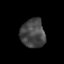
Tissue: prostate
Cell type: T cells
Senescence score: 0.2787
Nuclear area (px): 690
Mean DAPI intensity: 69.357